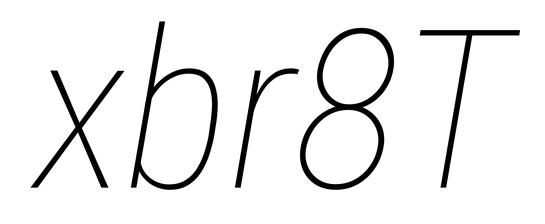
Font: Roboto-Italic_Condensed_Thin_Italic